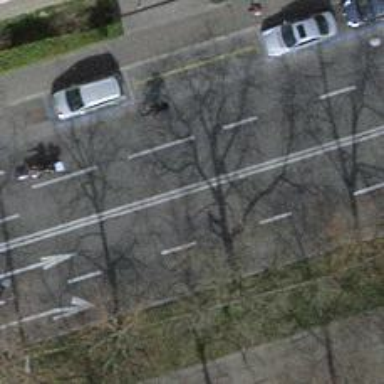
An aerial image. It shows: Secondary road with trolley wires.